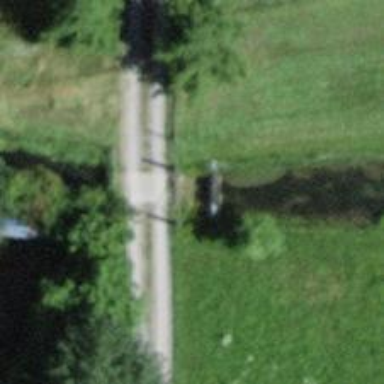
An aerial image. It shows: Culvert tunnel.